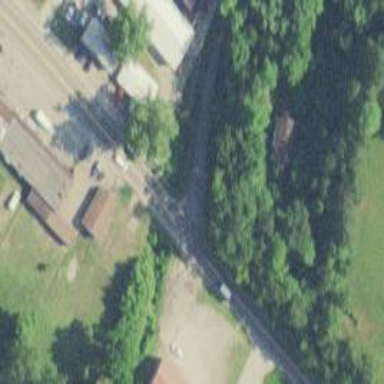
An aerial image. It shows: Road with stop sign.